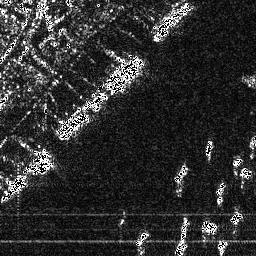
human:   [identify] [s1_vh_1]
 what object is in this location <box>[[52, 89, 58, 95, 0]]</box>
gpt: <ref>1 small ship at the bottom</ref>

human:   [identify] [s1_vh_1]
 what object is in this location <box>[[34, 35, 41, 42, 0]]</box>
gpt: <ref>1 small ship at the center</ref>